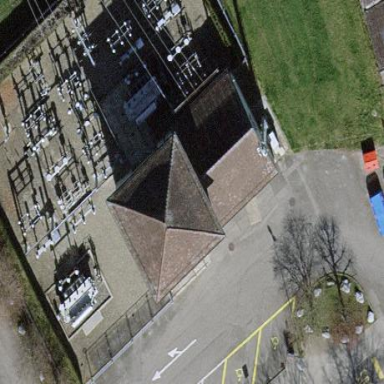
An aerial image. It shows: Power substation.